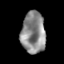
Tissue: skin
Cell type: Epithelial cells
Senescence score: 0.2524
Nuclear area (px): 980
Mean DAPI intensity: 139.271